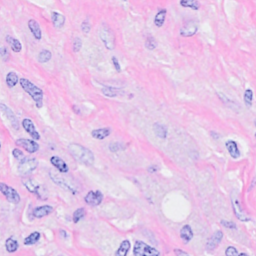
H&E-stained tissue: Breast